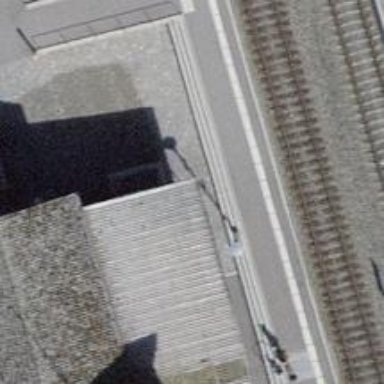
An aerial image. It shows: Tunnel with steps inside.